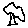
Label: tree